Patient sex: F
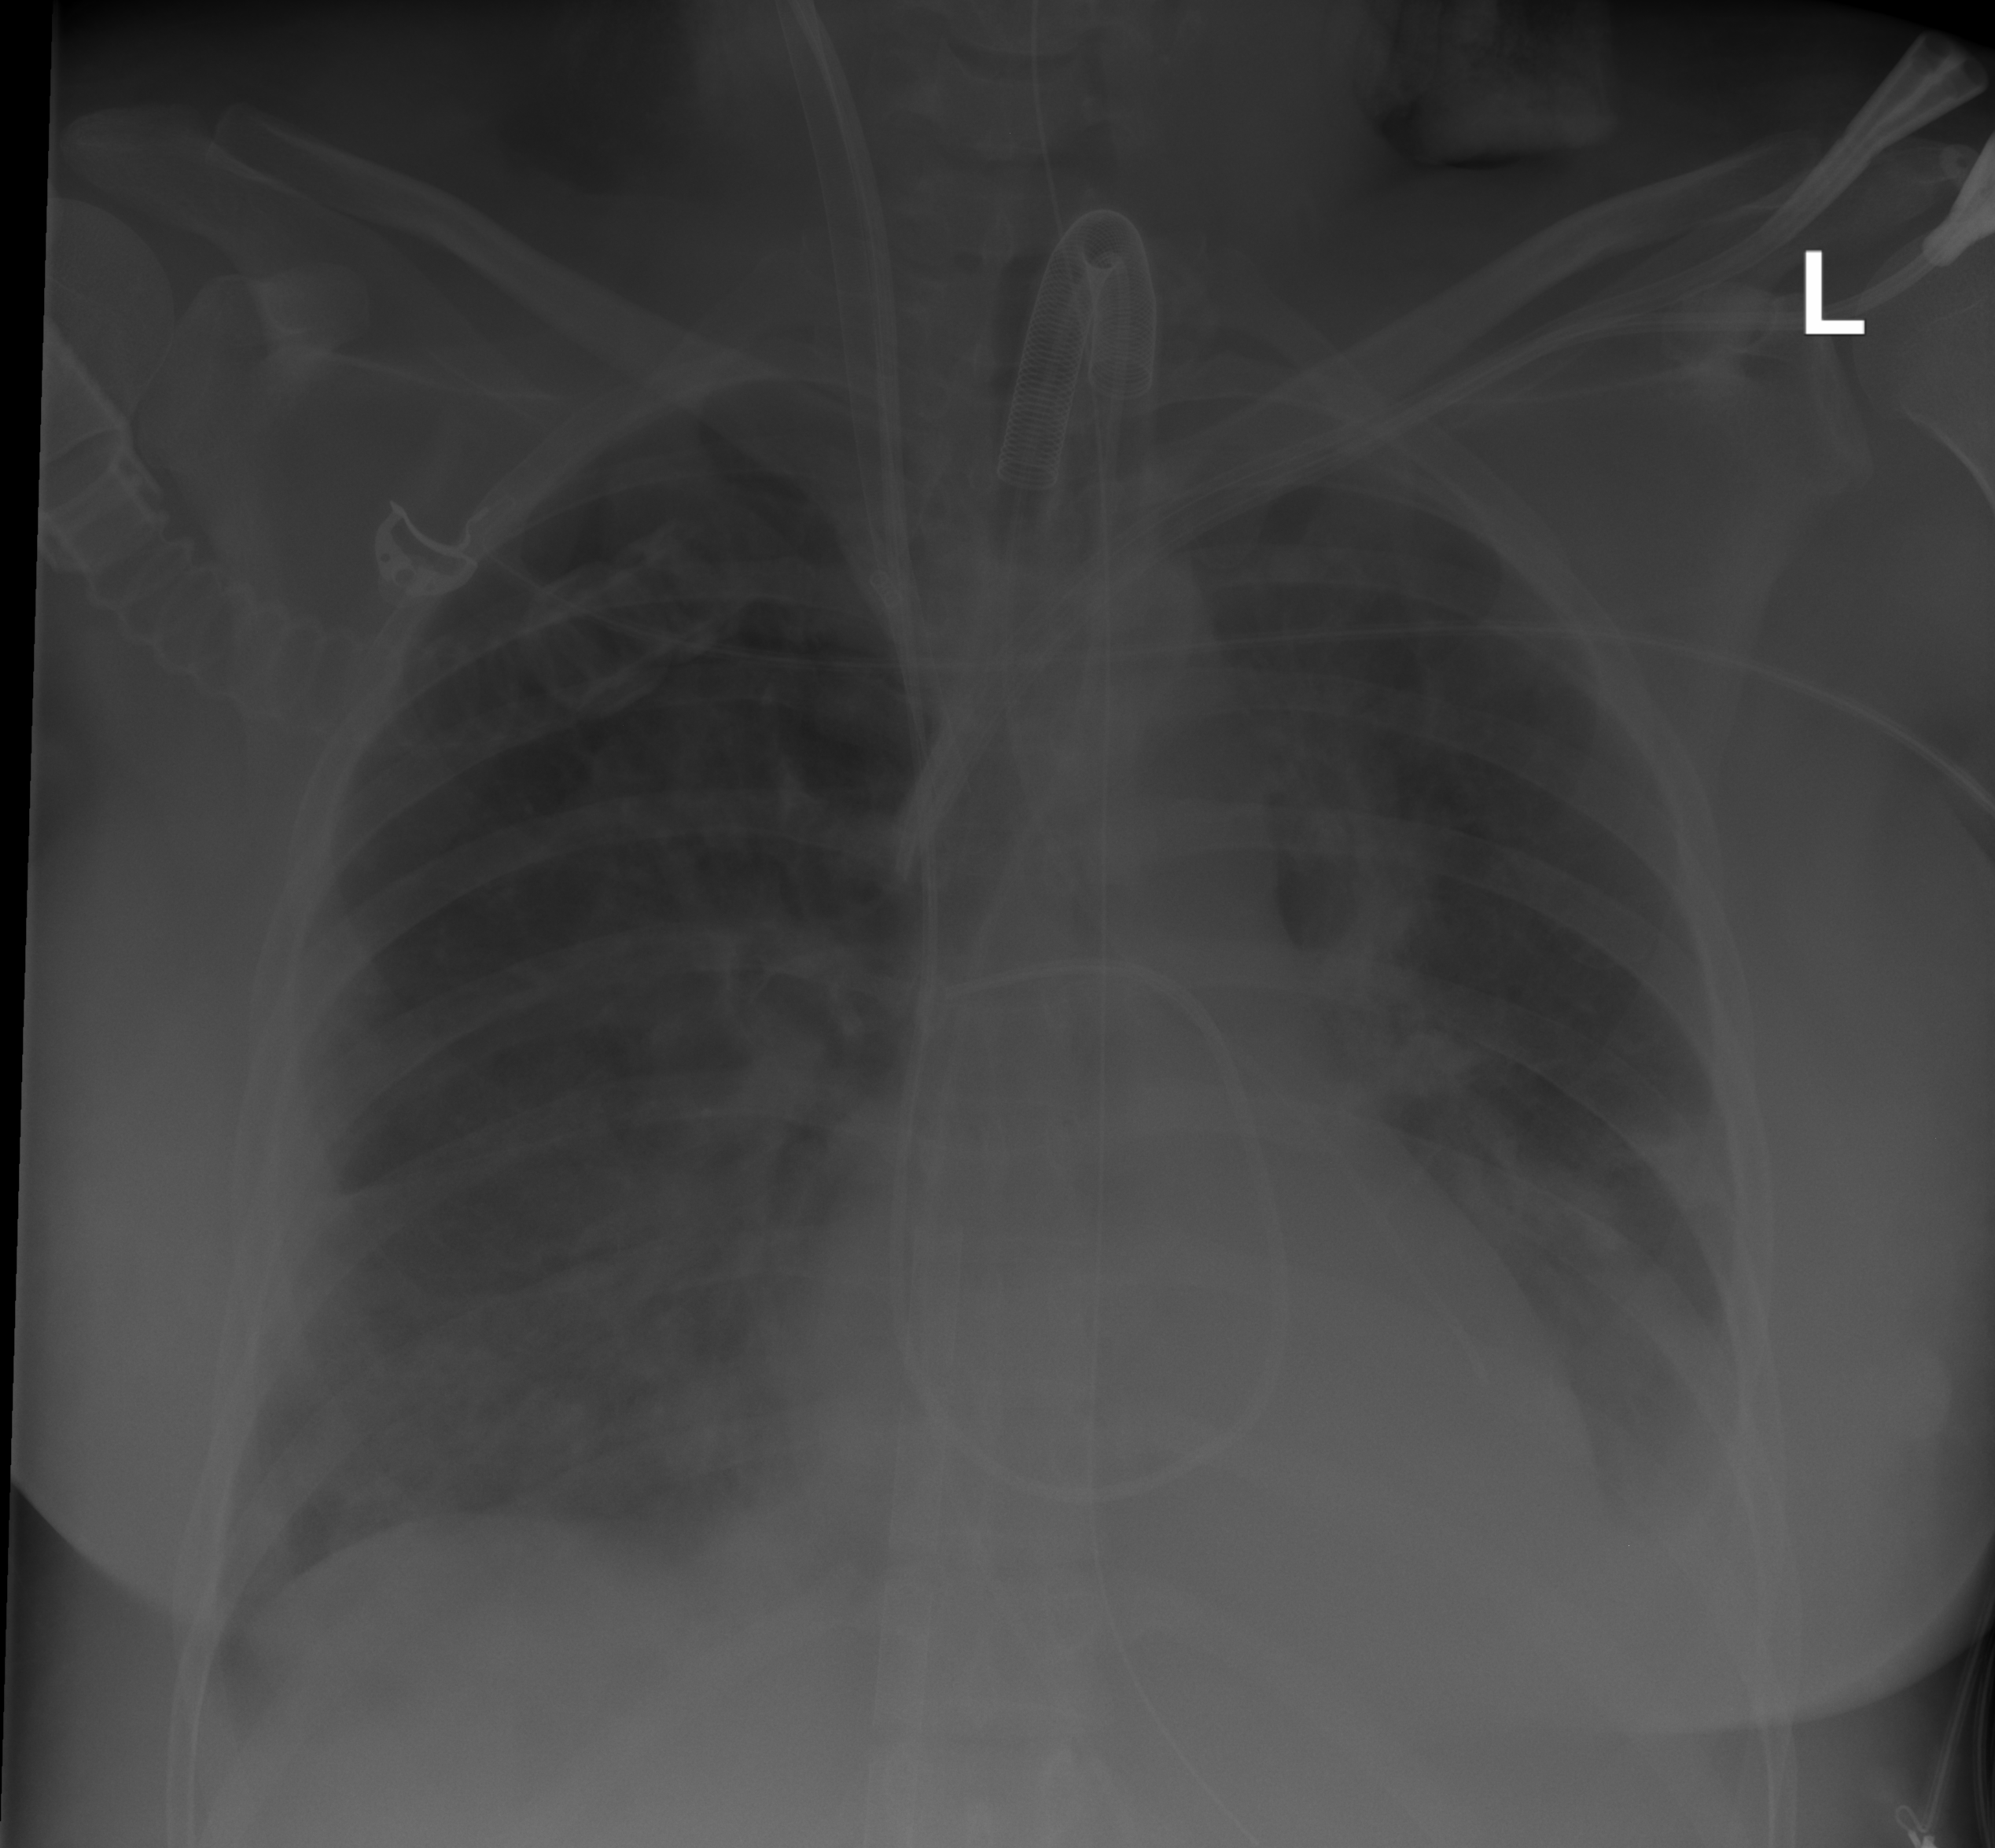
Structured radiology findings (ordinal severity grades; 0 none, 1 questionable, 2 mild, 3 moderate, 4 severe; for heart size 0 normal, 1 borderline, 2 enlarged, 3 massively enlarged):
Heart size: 0
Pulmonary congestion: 0
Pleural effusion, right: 2
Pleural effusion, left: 2
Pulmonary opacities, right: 2
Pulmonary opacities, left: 2
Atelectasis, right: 0
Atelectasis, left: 2